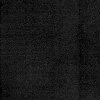
Atmospheric dust classification: dusty